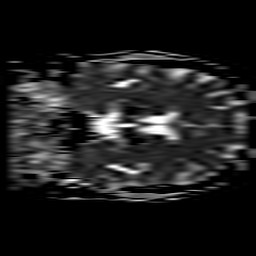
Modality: ADC
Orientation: coronal
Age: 52
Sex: female
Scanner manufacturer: philips
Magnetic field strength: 3 T
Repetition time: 3.339 s
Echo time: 0.076 s